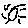
Label: sun